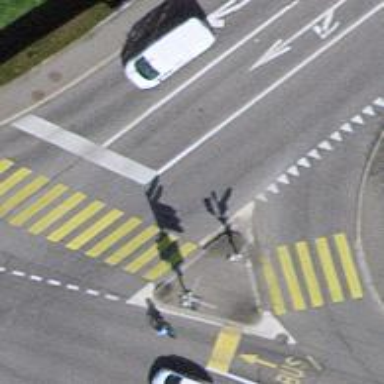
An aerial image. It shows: Road with traffic signals for signaling.